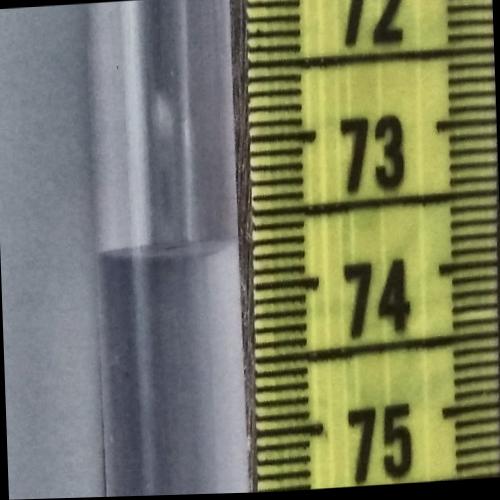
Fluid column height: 73.7 cm